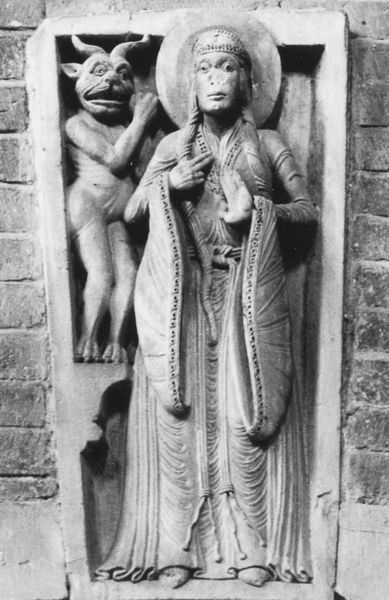
Titel: S. Maria Assunta in Piacenza
Standort: Piacenza, Dom S. Maria Assunta (EU - I - Lombardei)
Schlagwörter: kleid, statue, zöpfe, faltenwurf, heiligenschein, teufel, hörner, satan